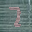
Label: 7